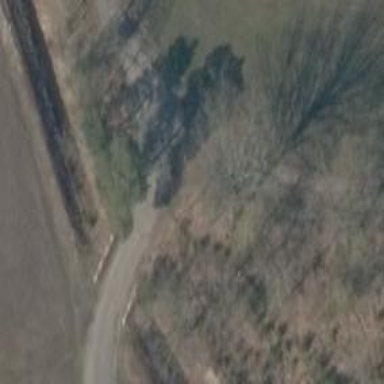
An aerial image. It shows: Asphalt service road that crosses bridge.